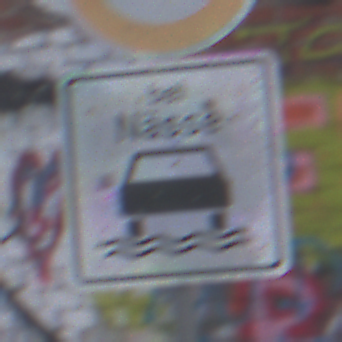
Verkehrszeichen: BeiNaesse
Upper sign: Geschwindigkeit90
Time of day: MorningAfternoon
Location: Outdoor (Suburban)
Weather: Overcast
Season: NotSpecified
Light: Natural